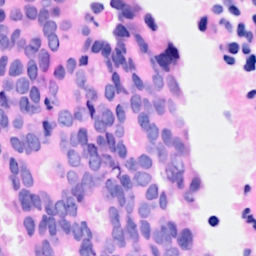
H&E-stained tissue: Breast